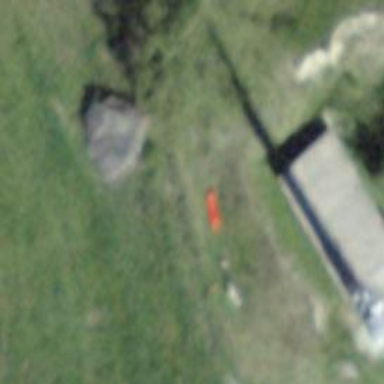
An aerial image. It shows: Bench.